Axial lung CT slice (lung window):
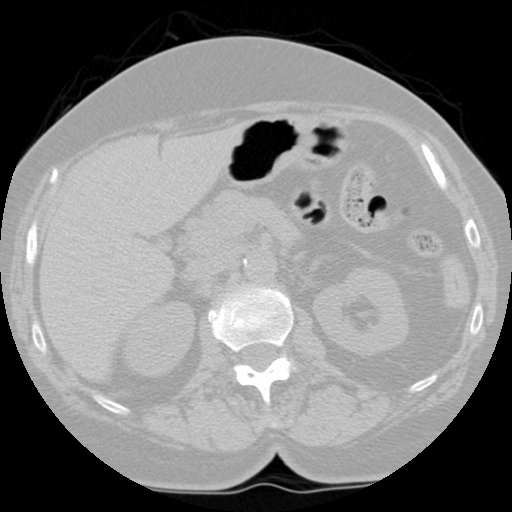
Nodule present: no